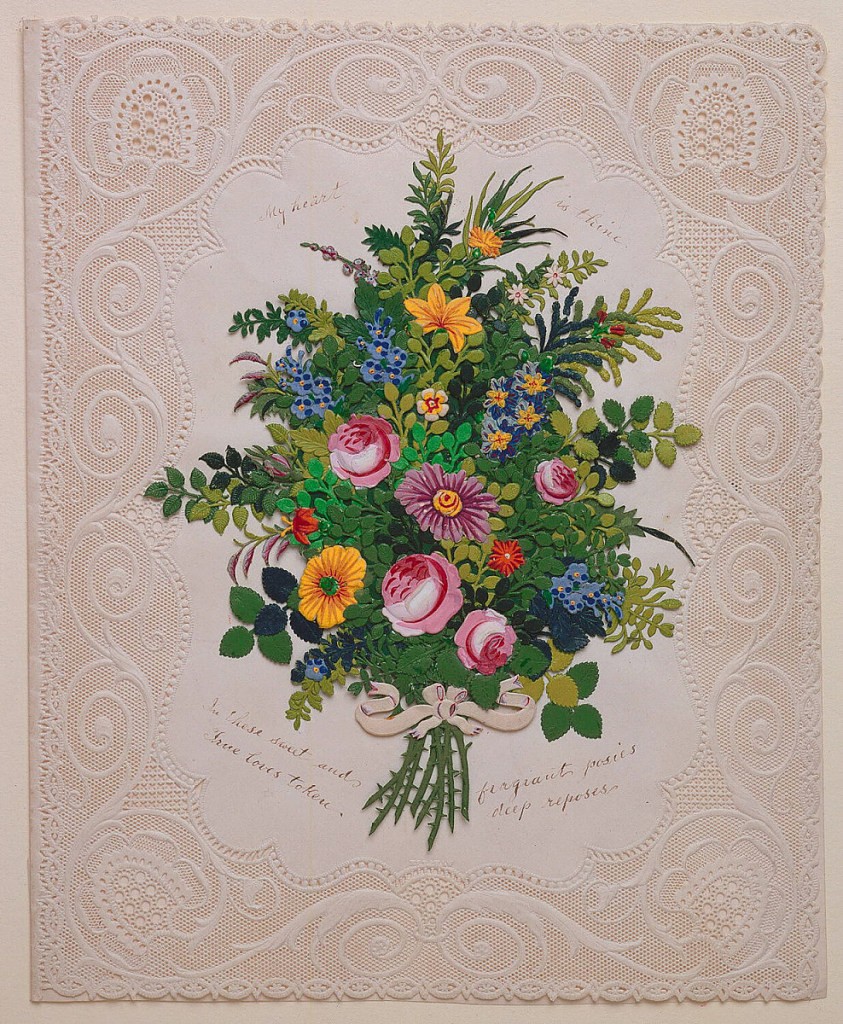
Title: Valentine
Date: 19th century
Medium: Machine cut paper, decoupage on paper doily, laid down
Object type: Greeting card
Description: Bouquet of colorful flowers in pink, blue, yellow, and leaves of different greens. Cut paper is decorated with spirals and dots. Inscriptions throughout.